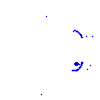
Particle: proton